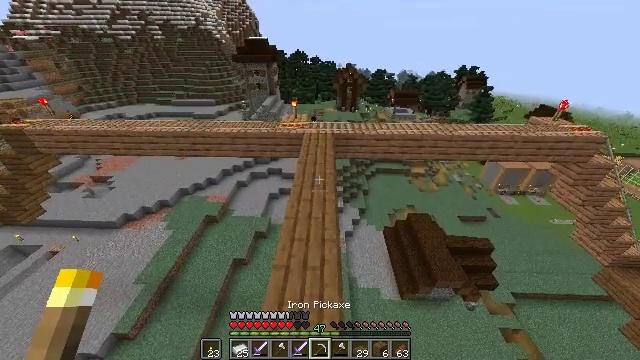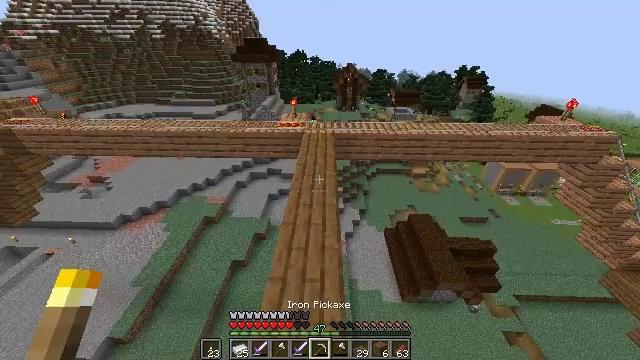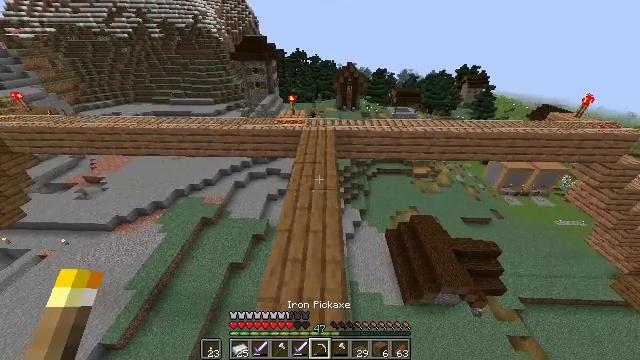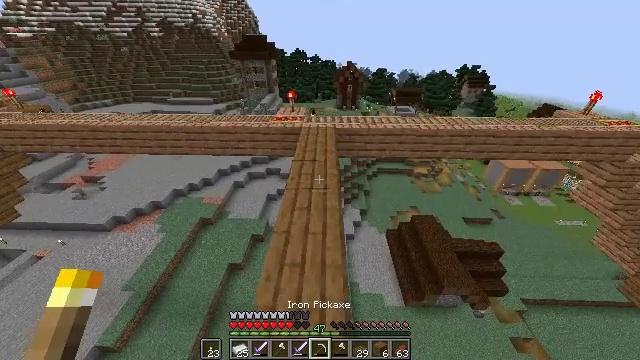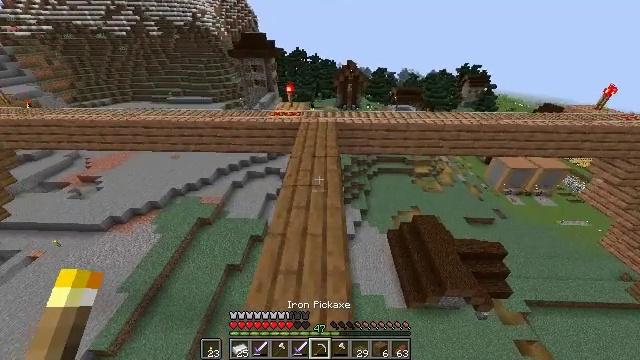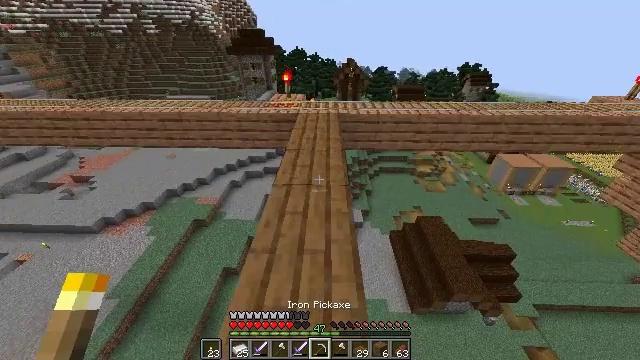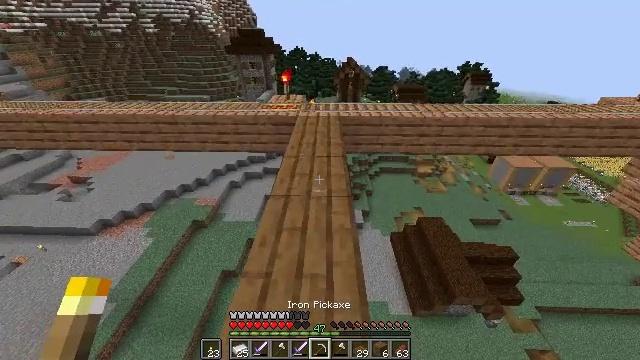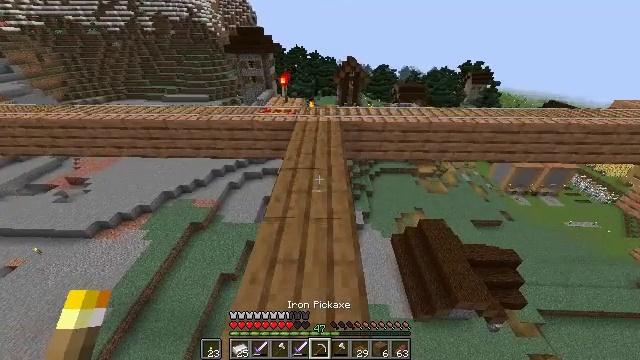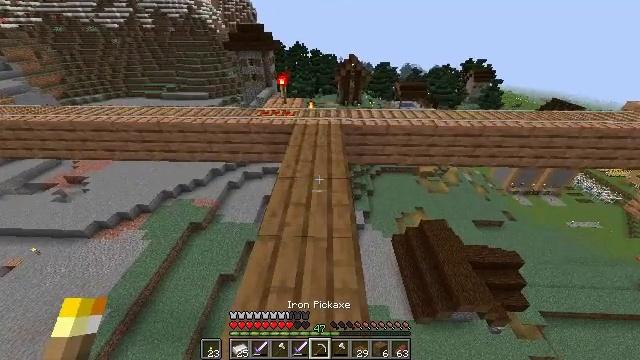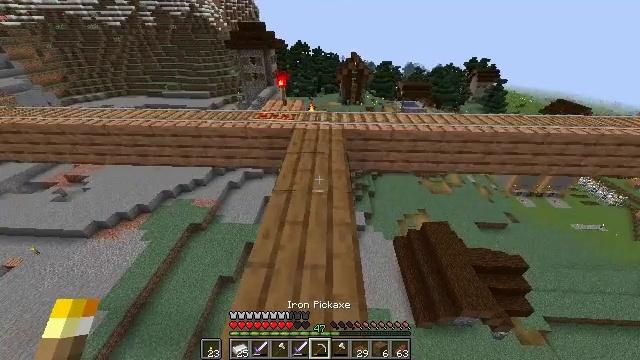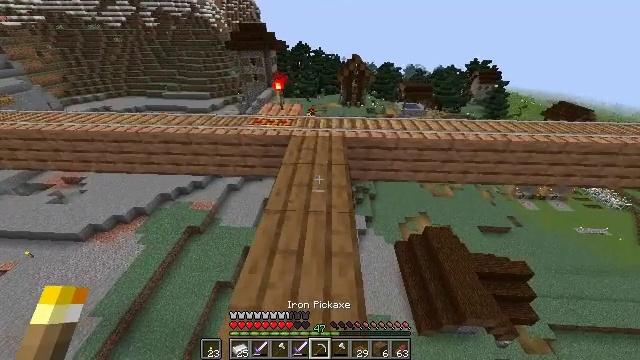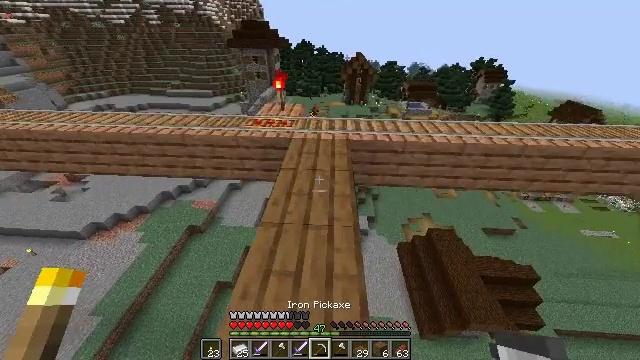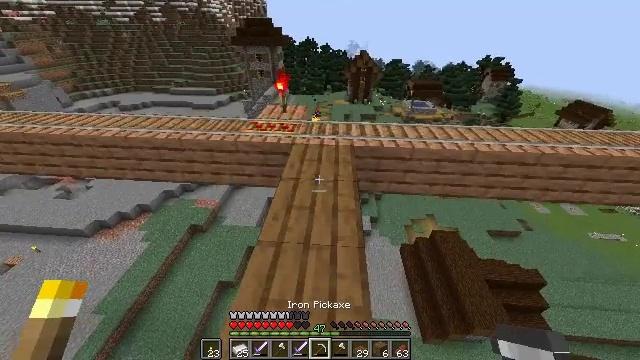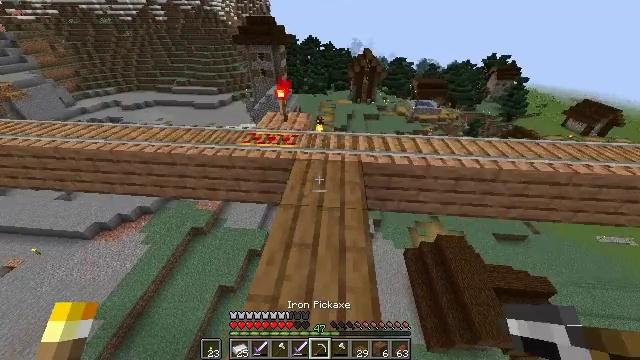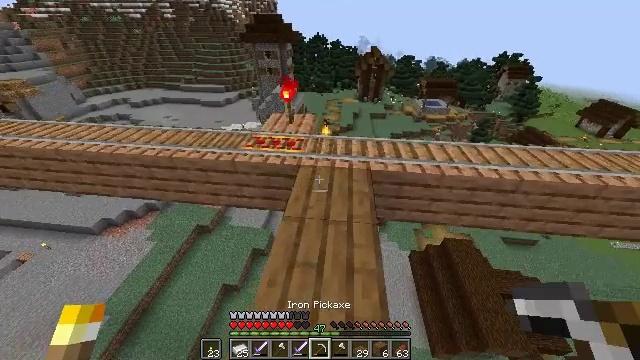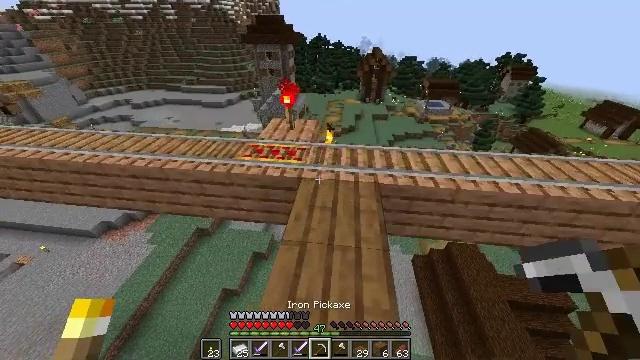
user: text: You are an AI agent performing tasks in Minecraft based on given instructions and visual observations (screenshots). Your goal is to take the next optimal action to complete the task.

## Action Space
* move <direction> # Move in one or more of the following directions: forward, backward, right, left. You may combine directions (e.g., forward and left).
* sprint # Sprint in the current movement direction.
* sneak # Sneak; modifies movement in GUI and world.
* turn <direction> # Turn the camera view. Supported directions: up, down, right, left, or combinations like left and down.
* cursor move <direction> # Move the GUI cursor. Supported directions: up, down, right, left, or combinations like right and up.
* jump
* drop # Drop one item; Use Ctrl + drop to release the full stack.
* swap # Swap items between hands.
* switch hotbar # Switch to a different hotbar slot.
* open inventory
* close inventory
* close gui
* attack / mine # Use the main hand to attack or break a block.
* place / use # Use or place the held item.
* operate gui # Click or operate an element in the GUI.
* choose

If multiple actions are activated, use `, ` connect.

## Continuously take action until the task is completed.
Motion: motion action
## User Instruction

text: Attack the powered rail to remove it.
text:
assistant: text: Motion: move forward
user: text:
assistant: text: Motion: move forward
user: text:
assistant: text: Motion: move forward
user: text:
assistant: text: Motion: move forward, sprint
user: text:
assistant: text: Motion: move forward, sprint
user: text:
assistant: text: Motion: move forward, sprint
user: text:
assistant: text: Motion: move forward
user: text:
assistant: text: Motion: move forward
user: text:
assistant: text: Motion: move forward
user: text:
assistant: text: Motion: move forward
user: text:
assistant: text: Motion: move forward
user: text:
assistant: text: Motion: move forward
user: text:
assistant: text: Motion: move forward
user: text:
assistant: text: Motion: move forward, turn left
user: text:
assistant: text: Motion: move forward
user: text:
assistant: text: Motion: move forward
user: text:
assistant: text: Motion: move forward, turn left
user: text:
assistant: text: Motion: move forward, turn left
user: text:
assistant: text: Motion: move forward, turn left
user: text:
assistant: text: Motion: move forward and move right, turn left
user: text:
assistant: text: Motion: move forward and move right, turn left and down
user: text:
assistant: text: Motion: move forward and move right, turn left and down
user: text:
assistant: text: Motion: move forward and move right, turn left and down
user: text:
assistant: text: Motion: move right, turn left and down
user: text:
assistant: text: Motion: turn left and down
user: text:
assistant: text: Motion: turn left and down
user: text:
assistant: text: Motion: turn left and down
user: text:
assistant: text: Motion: turn left
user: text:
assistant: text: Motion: no_op
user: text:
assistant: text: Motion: turn left